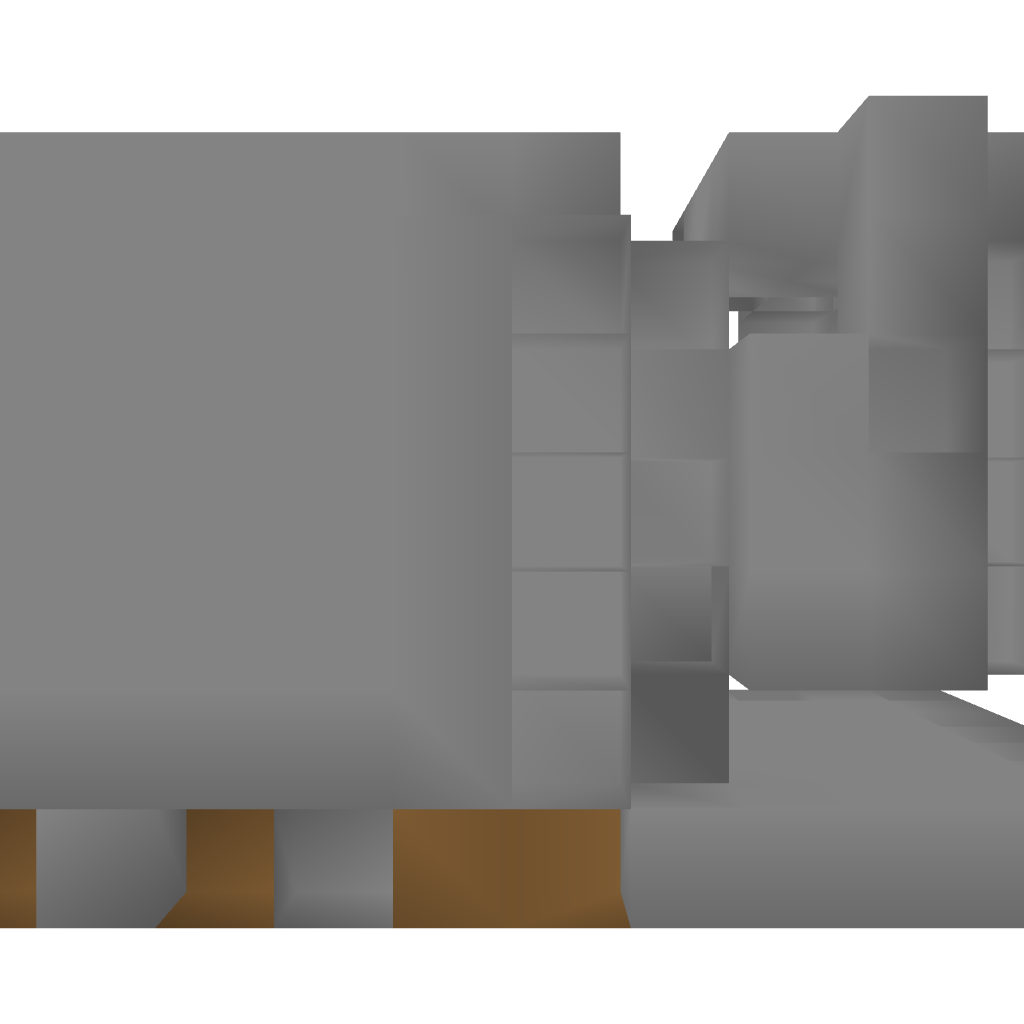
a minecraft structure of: Redstone Mine Bomb(BreakDiamonds) bad low quality